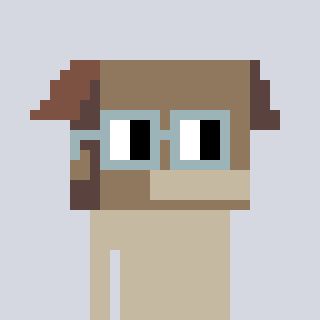
a pixel art character with square dark gray glasses, a box-shaped head and a green-colored body on a cool background